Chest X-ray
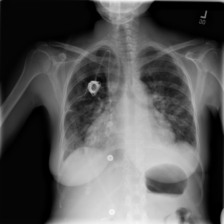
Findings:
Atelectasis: negative
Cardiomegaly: negative
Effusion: positive
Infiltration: negative
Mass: negative
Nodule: negative
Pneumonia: negative
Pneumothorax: negative
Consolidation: negative
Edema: negative
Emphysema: negative
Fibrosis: negative
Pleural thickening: negative
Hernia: negative